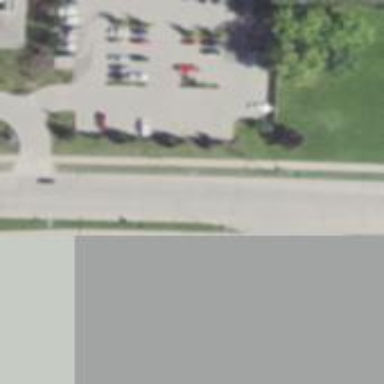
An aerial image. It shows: Paved parking area.